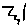
Label: zigzag